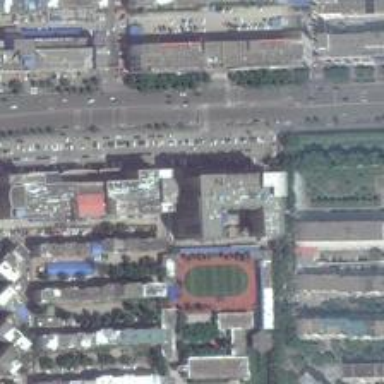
Buildings are arranged in parallel while an oval football field in the middle position .